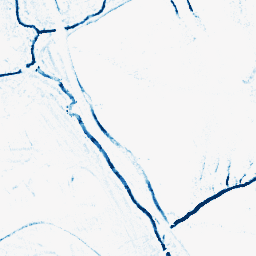
Category: morphological
Decomposition family: morphological_rect
Decomposition parameters: operation: closing
width: 5
height: 5
Upsampling method: sinc_blackman
Upsampling parameters: scale: 4
kernel_size: 16
Upsampling scale: 4